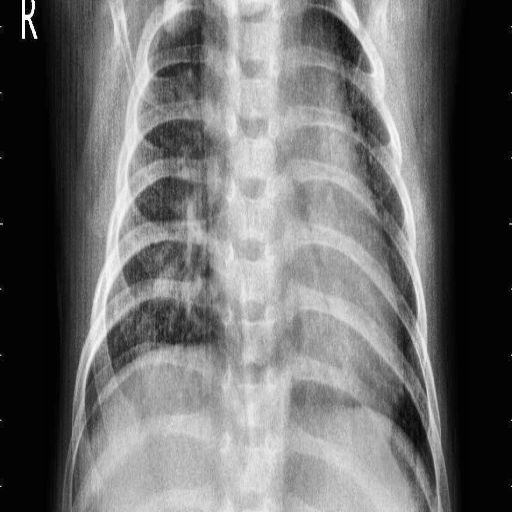
Finding: PNEUMONIA